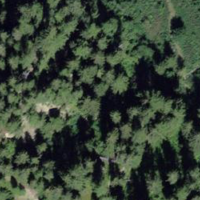
EUNIS habitat code: 43
Species observed at this site:
Lasiommata maera
Campanula barbata